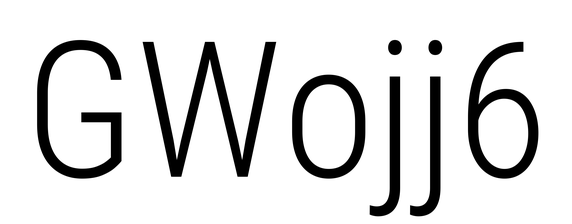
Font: Roboto_Condensed_Light